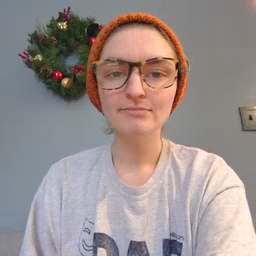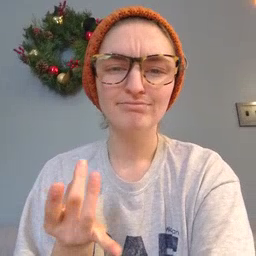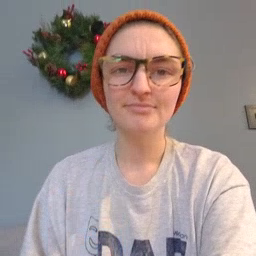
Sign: sticky